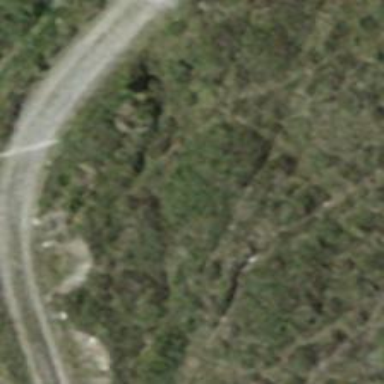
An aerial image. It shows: Gravel track with grade 3 tracktype.